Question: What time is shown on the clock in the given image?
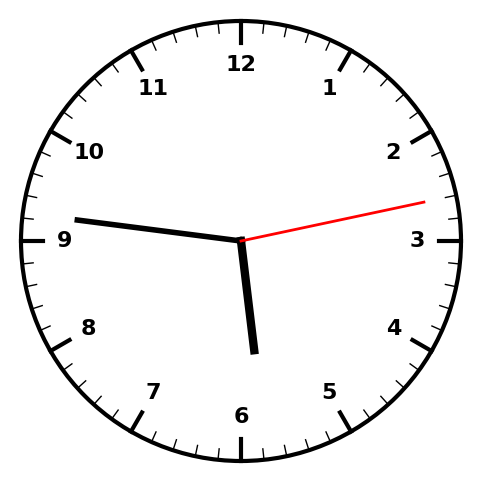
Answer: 05:46:13